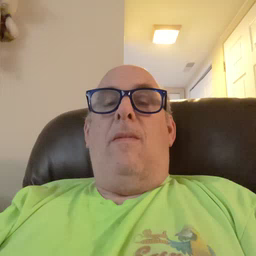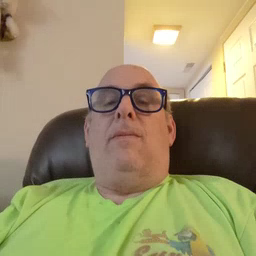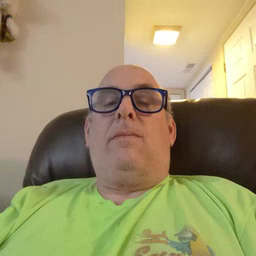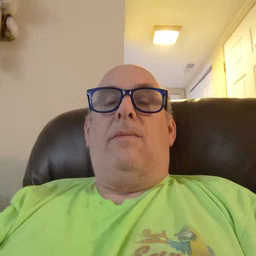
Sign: donkey